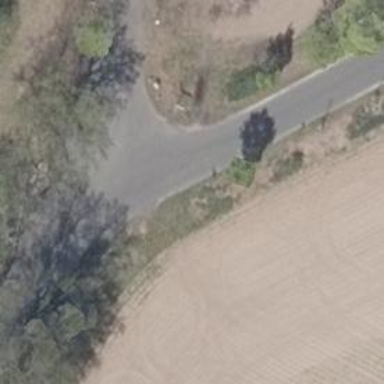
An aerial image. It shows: Tertiary road with asphalt surface.